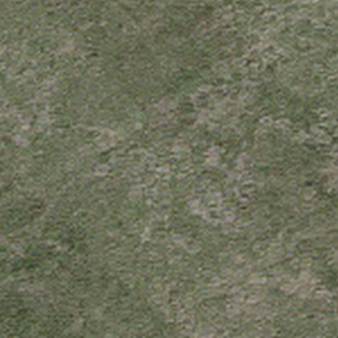
Label: other